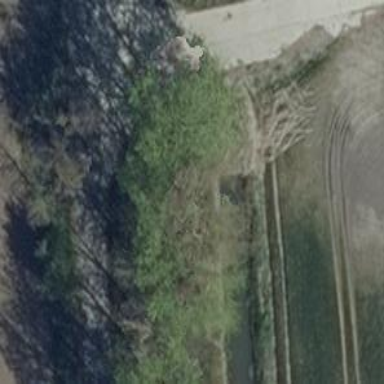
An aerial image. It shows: Culvert tunnel.